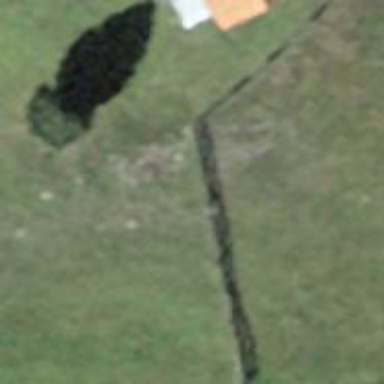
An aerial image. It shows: Wall is shown in the image.